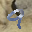
Label: 9